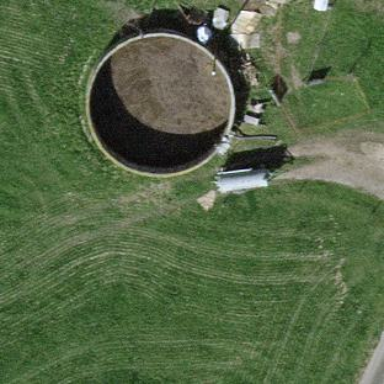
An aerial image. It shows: Storage tank which is man-made.